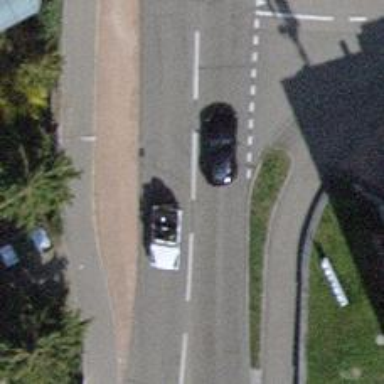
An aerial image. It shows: Bus stop with stop position for public transport.